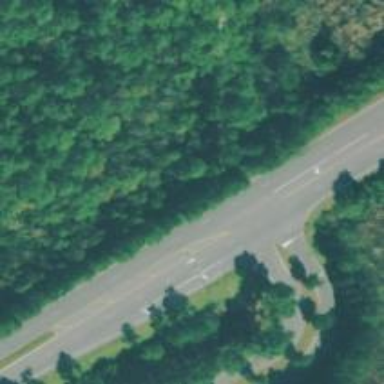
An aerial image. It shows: Asphalt trunk link road.